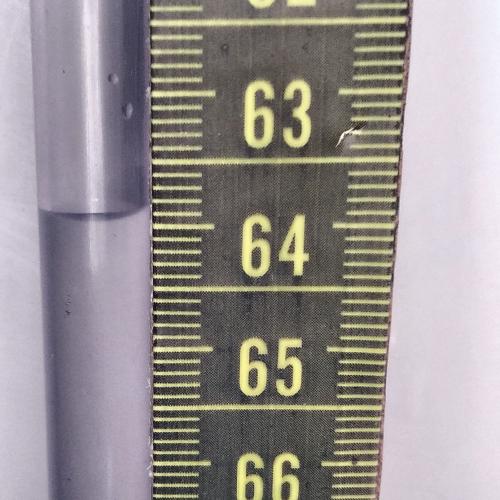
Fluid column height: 63.9 cm